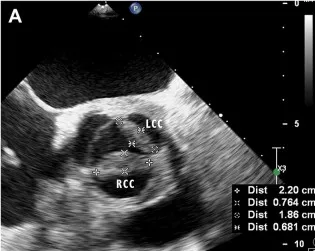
(A) Mid-esophageal aortic valve short-axis view of transesophageal echocardiography on admission showed that the left and right coronary valves of the aortic valve were 18.6 x 6.8 mm and 22.0 x 7.6 mm, respectively.
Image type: radiology (ultrasound)